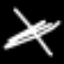
Label: line